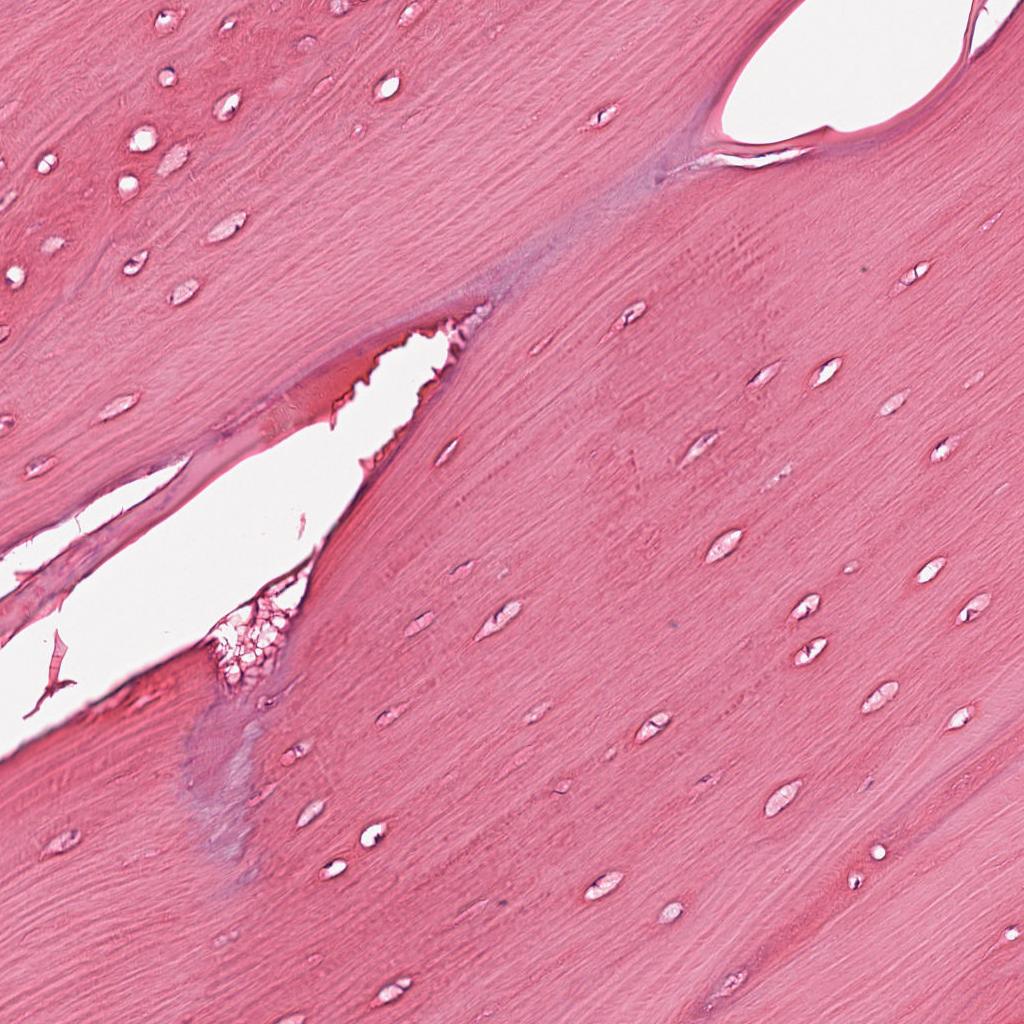
Label: Non-Tumor